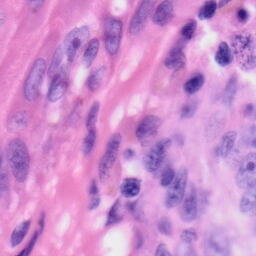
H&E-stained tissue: Skin